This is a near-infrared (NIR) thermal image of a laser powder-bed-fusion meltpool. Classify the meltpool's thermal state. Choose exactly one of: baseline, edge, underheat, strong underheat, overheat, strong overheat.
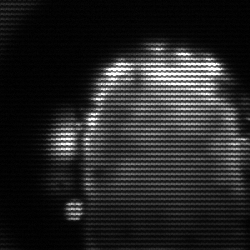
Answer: baseline